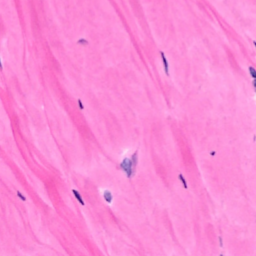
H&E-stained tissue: Breast